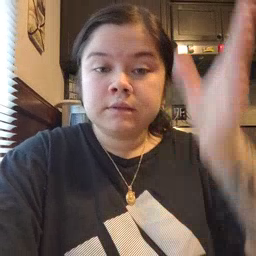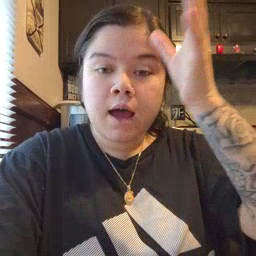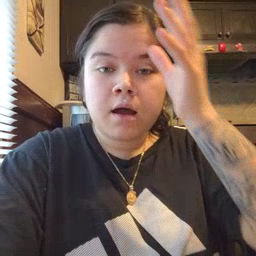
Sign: dad